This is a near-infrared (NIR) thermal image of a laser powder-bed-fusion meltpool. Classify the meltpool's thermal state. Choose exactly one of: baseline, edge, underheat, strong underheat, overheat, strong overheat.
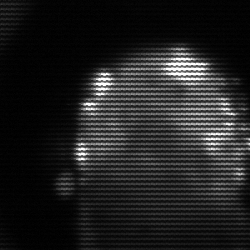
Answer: baseline